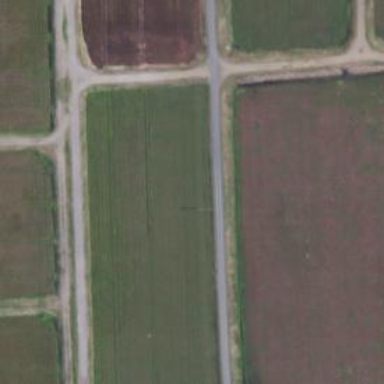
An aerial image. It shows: Farmland with cranberries as the crop.